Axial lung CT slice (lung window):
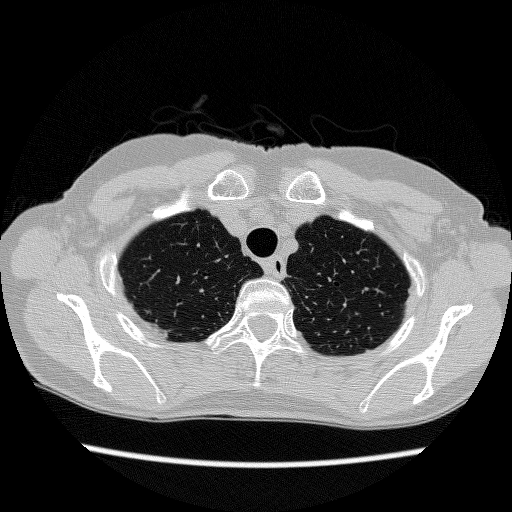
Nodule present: no